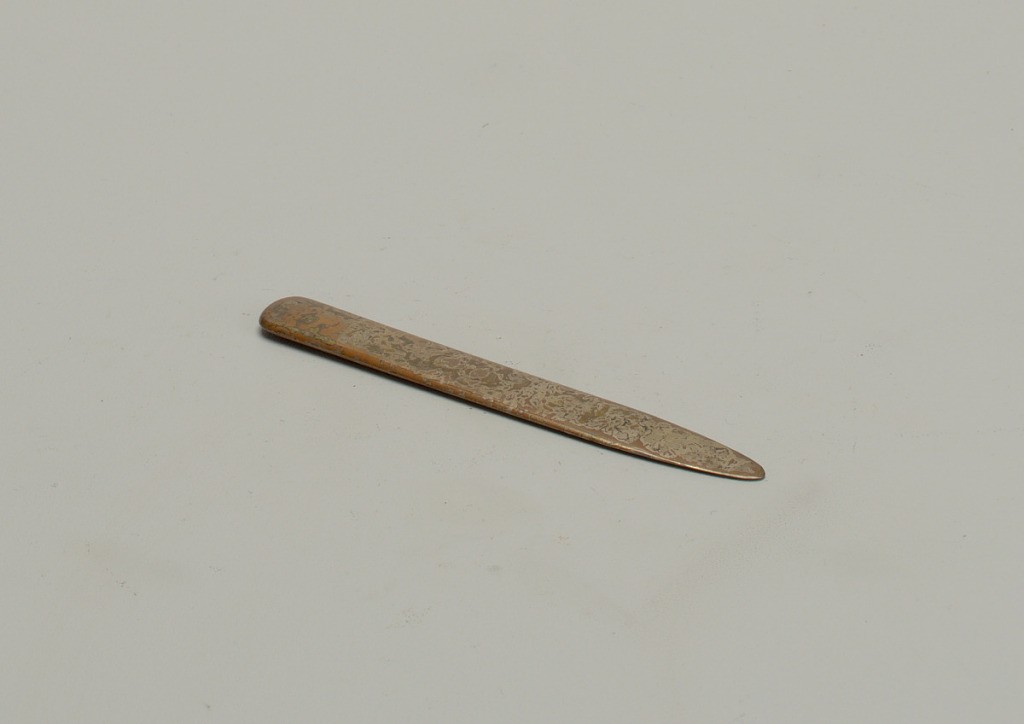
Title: Paper knife
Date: ca. 1889
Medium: Various metals
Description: Letter knife, elongated; rounded end and point with some worn foliate decoration.